Question: I have a 'plist' with 'Array' title and 'item0','item1','item2' is dictionary to store title and password of my app.now i want to check for signin process

now i Want to check for pass and items should be matched when i press submit button to login.i Tried the below code but xcode crashes
'''
-(void)authenticateCredentials
{
NSMutableArray *plistArray = [NSMutableArray arrayWithArray:[self readFromPlist]];
for (int i = 0; i< [plistArray count]; i++)
{
if ([[[plistArray objectAtIndex:i]objectForKey:@"pass"]isEqualToString:emailTextFeild.text] && [[[plistArray objectAtIndex:i]objectForKey:@"title"]isEqualToString:passwordTextFeild.text])
{
NSLog(@"Correct credentials");
}
}
}
'''
and
'''
-(NSArray*)readFromPlist
{
NSArray *documentPaths = NSSearchPathForDirectoriesInDomains(NSDocumentDirectory,
NSUserDomainMask, YES);
NSString *documentsDirectory = [documentPaths objectAtIndex:0];
NSString *documentPlistPath = [documentsDirectory stringByAppendingPathComponent:@"XYZ.plist"];
NSDictionary *dict = [NSDictionary dictionaryWithContentsOfFile:documentPlistPath];
NSArray *valueArray = [dict objectForKey:@"title"];
return valueArray;
}
'''
the xcode gets crashs ..please check in '-(void)authenticateCredentials' where i am incorrect?
"Edit"
Crash when I select the 'submit' button,Its giving output in nslog correct but crash then , with errorr
'''
2012-12-07 16:52:54.025 NavTutorial[3029:f803] emailEntry: emailemail@gmail.com
2012-12-07 16:52:54.057 NavTutorial[3029:f803] passwordEntry: abcd
2012-12-07 16:52:54.081 NavTutorial[3029:f803] Correct credentials
2012-12-07 16:52:54.081 NavTutorial[3029:f803] Correct credentials
2012-12-07 16:52:54.082 NavTutorial[3029:f803] -[__NSCFString objectForKey:]: unrecognized selector sent to instance 0x68e9c30
2012-12-07 16:52:54.083 NavTutorial[3029:f803] *** Terminating app due to uncaught exception 'NSInvalidArgumentException', reason: '-[__NSCFString objectForKey:]: unrecognized selector sent to instance 0x68e9c30'
*** First throw call stack:
(0x14d7052 0x11c2d0a 0x14d8ced 0x143df00 0x143dce2 0x3e71 0x14d8ec9 0x3735c2 0x37355a 0x418b76 0x41903f 0x417e22 0x39893f 0x398c56 0x37f384 0x372aa9 0x1bcdfa9 0x14ab1c5 0x1410022 0x140e90a 0x140ddb4 0x140dccb 0x1bcc879 0x1bcc93e 0x370a9b 0x252d 0x24a5 0x1)
terminate called throwing an exception
'''
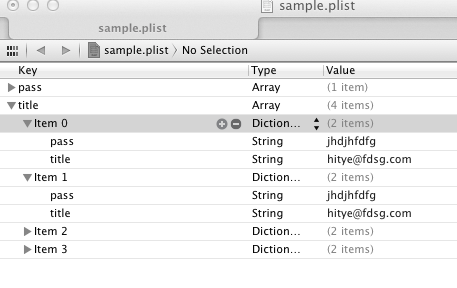
Answer: I was my fault actually .. the code is in code so executes again and again ..then crashes...but when i put 'Return' to exit from the 'for' loop ...its works fine...small but powerful mistake.